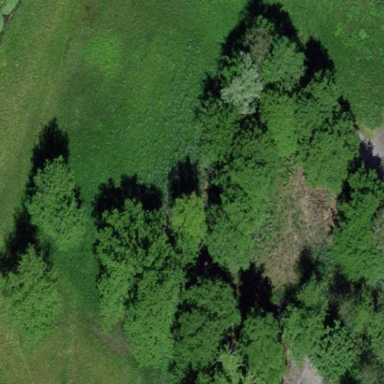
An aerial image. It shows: Swamp in wetland area.